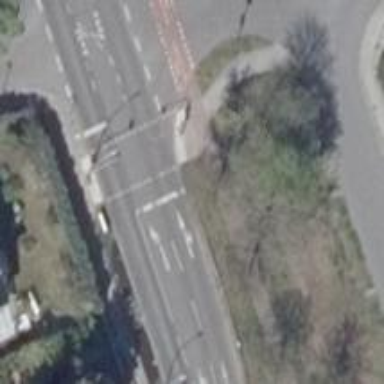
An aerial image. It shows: Secondary road with asphalt surface and lane markings.